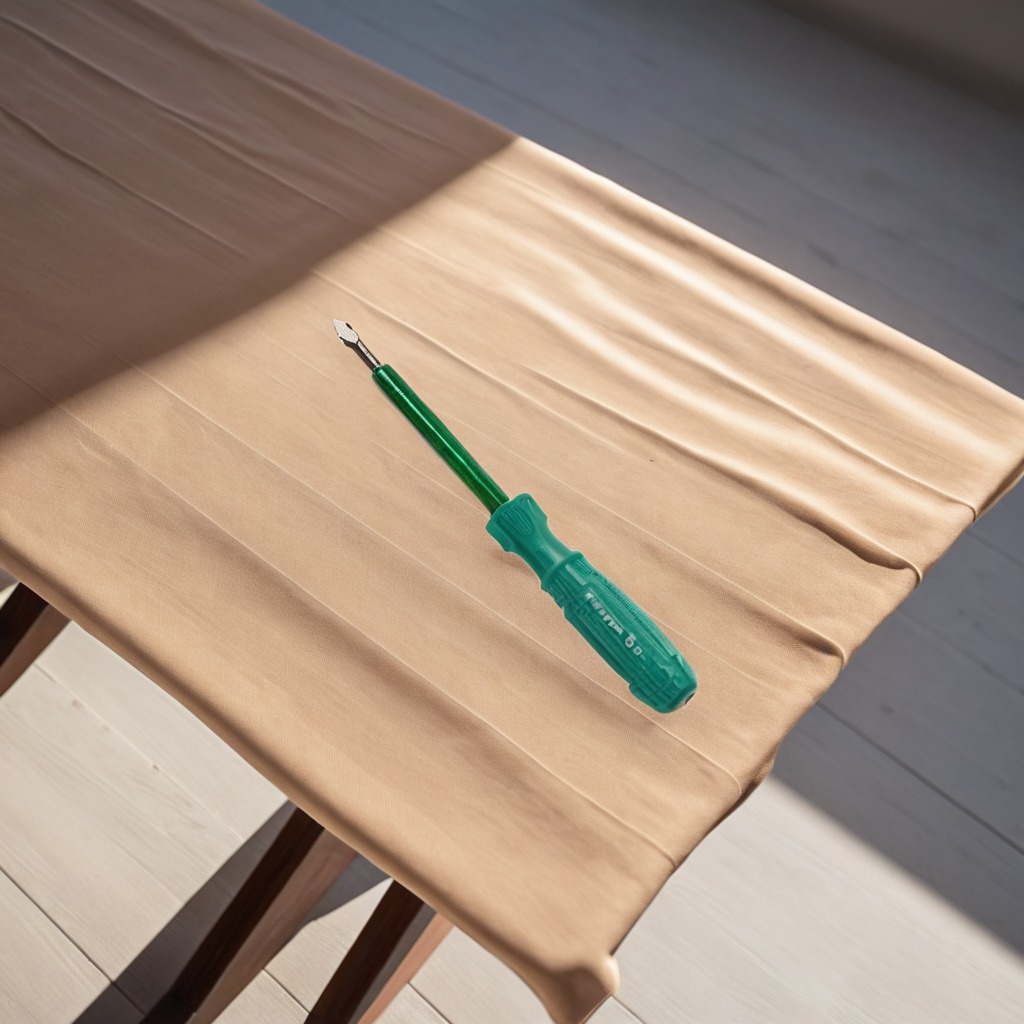
A screwdriver lying on a wooden table in an outdoor workshop during daytime bright natural light soft shadows worn but beneath the cloth